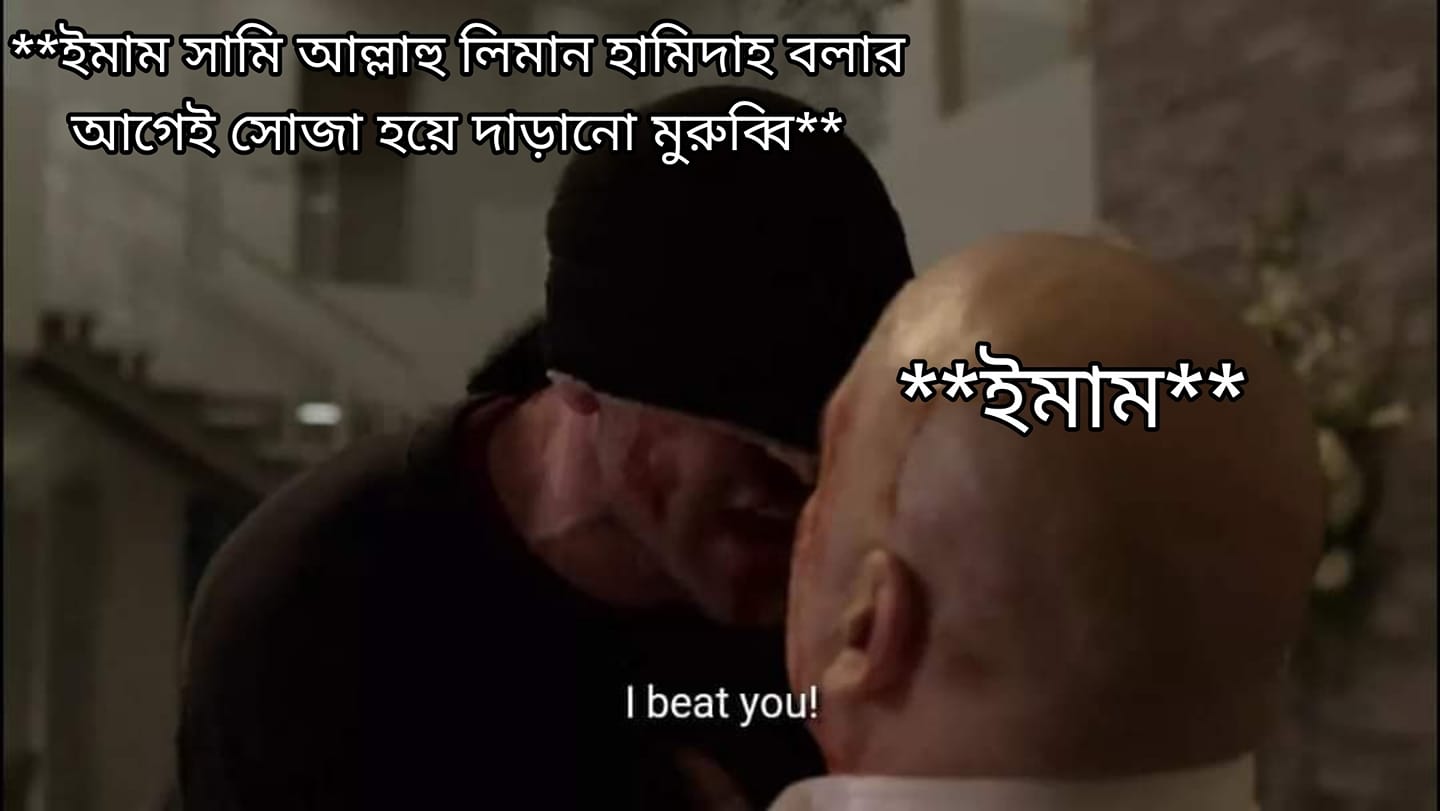
Caption: **ইমাম সামি আল্লাহু লিমান হামিদাহ বলার আগেই সোজা হয়ে দাঁড়ানো মুরুব্বি **     **ইমাম**     I beat you !
Label: non-hate